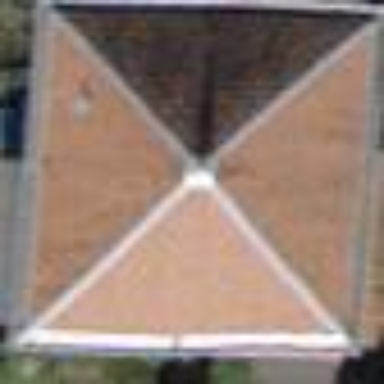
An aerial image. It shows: Detached building with pyramidal roof shape.